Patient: sex F, age 71
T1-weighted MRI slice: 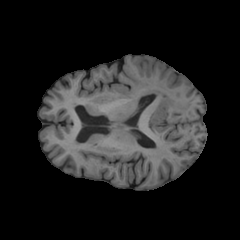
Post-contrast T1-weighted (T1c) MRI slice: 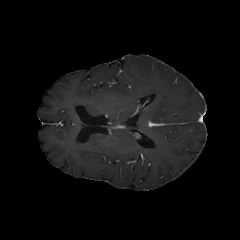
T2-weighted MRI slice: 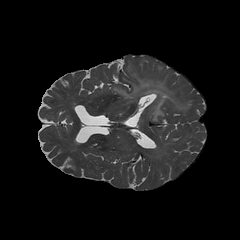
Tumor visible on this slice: yes
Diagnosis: Astrocytoma, IDH-mutant
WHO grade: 2